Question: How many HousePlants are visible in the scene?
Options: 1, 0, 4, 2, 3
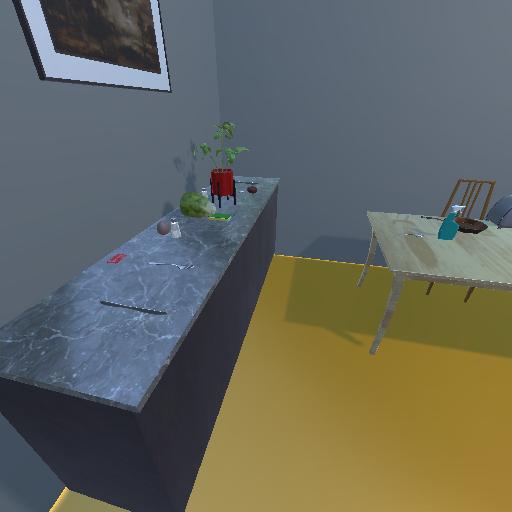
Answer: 1